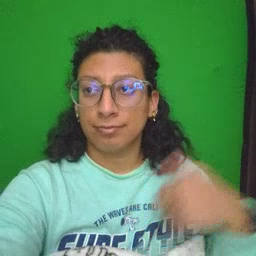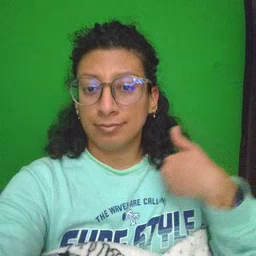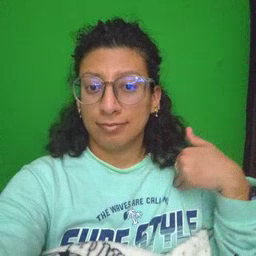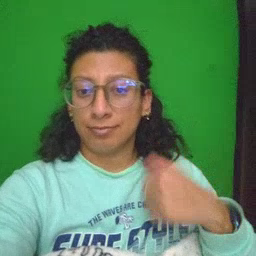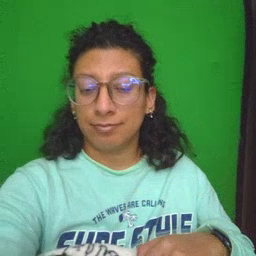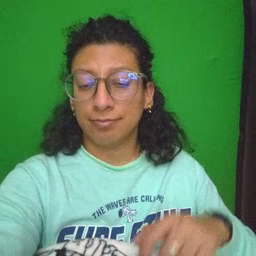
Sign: animal